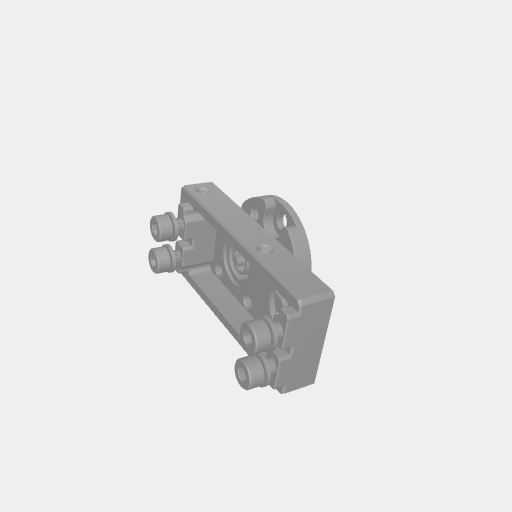
Part: CompactServoBlock27W